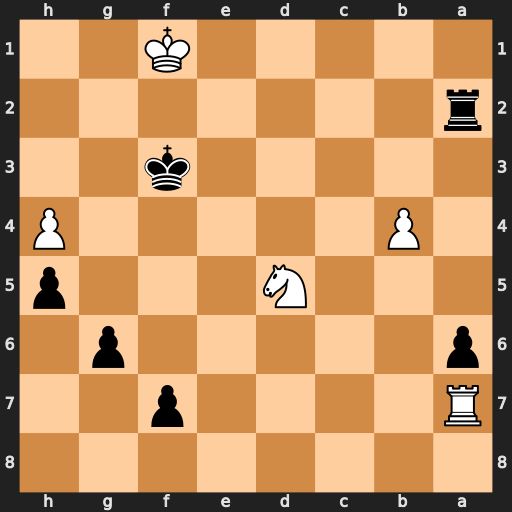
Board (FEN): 8/R4p2/p5p1/3N3p/1P5P/5k2/r7/5K2
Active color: b
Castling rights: -
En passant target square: -
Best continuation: Ra1#